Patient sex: F
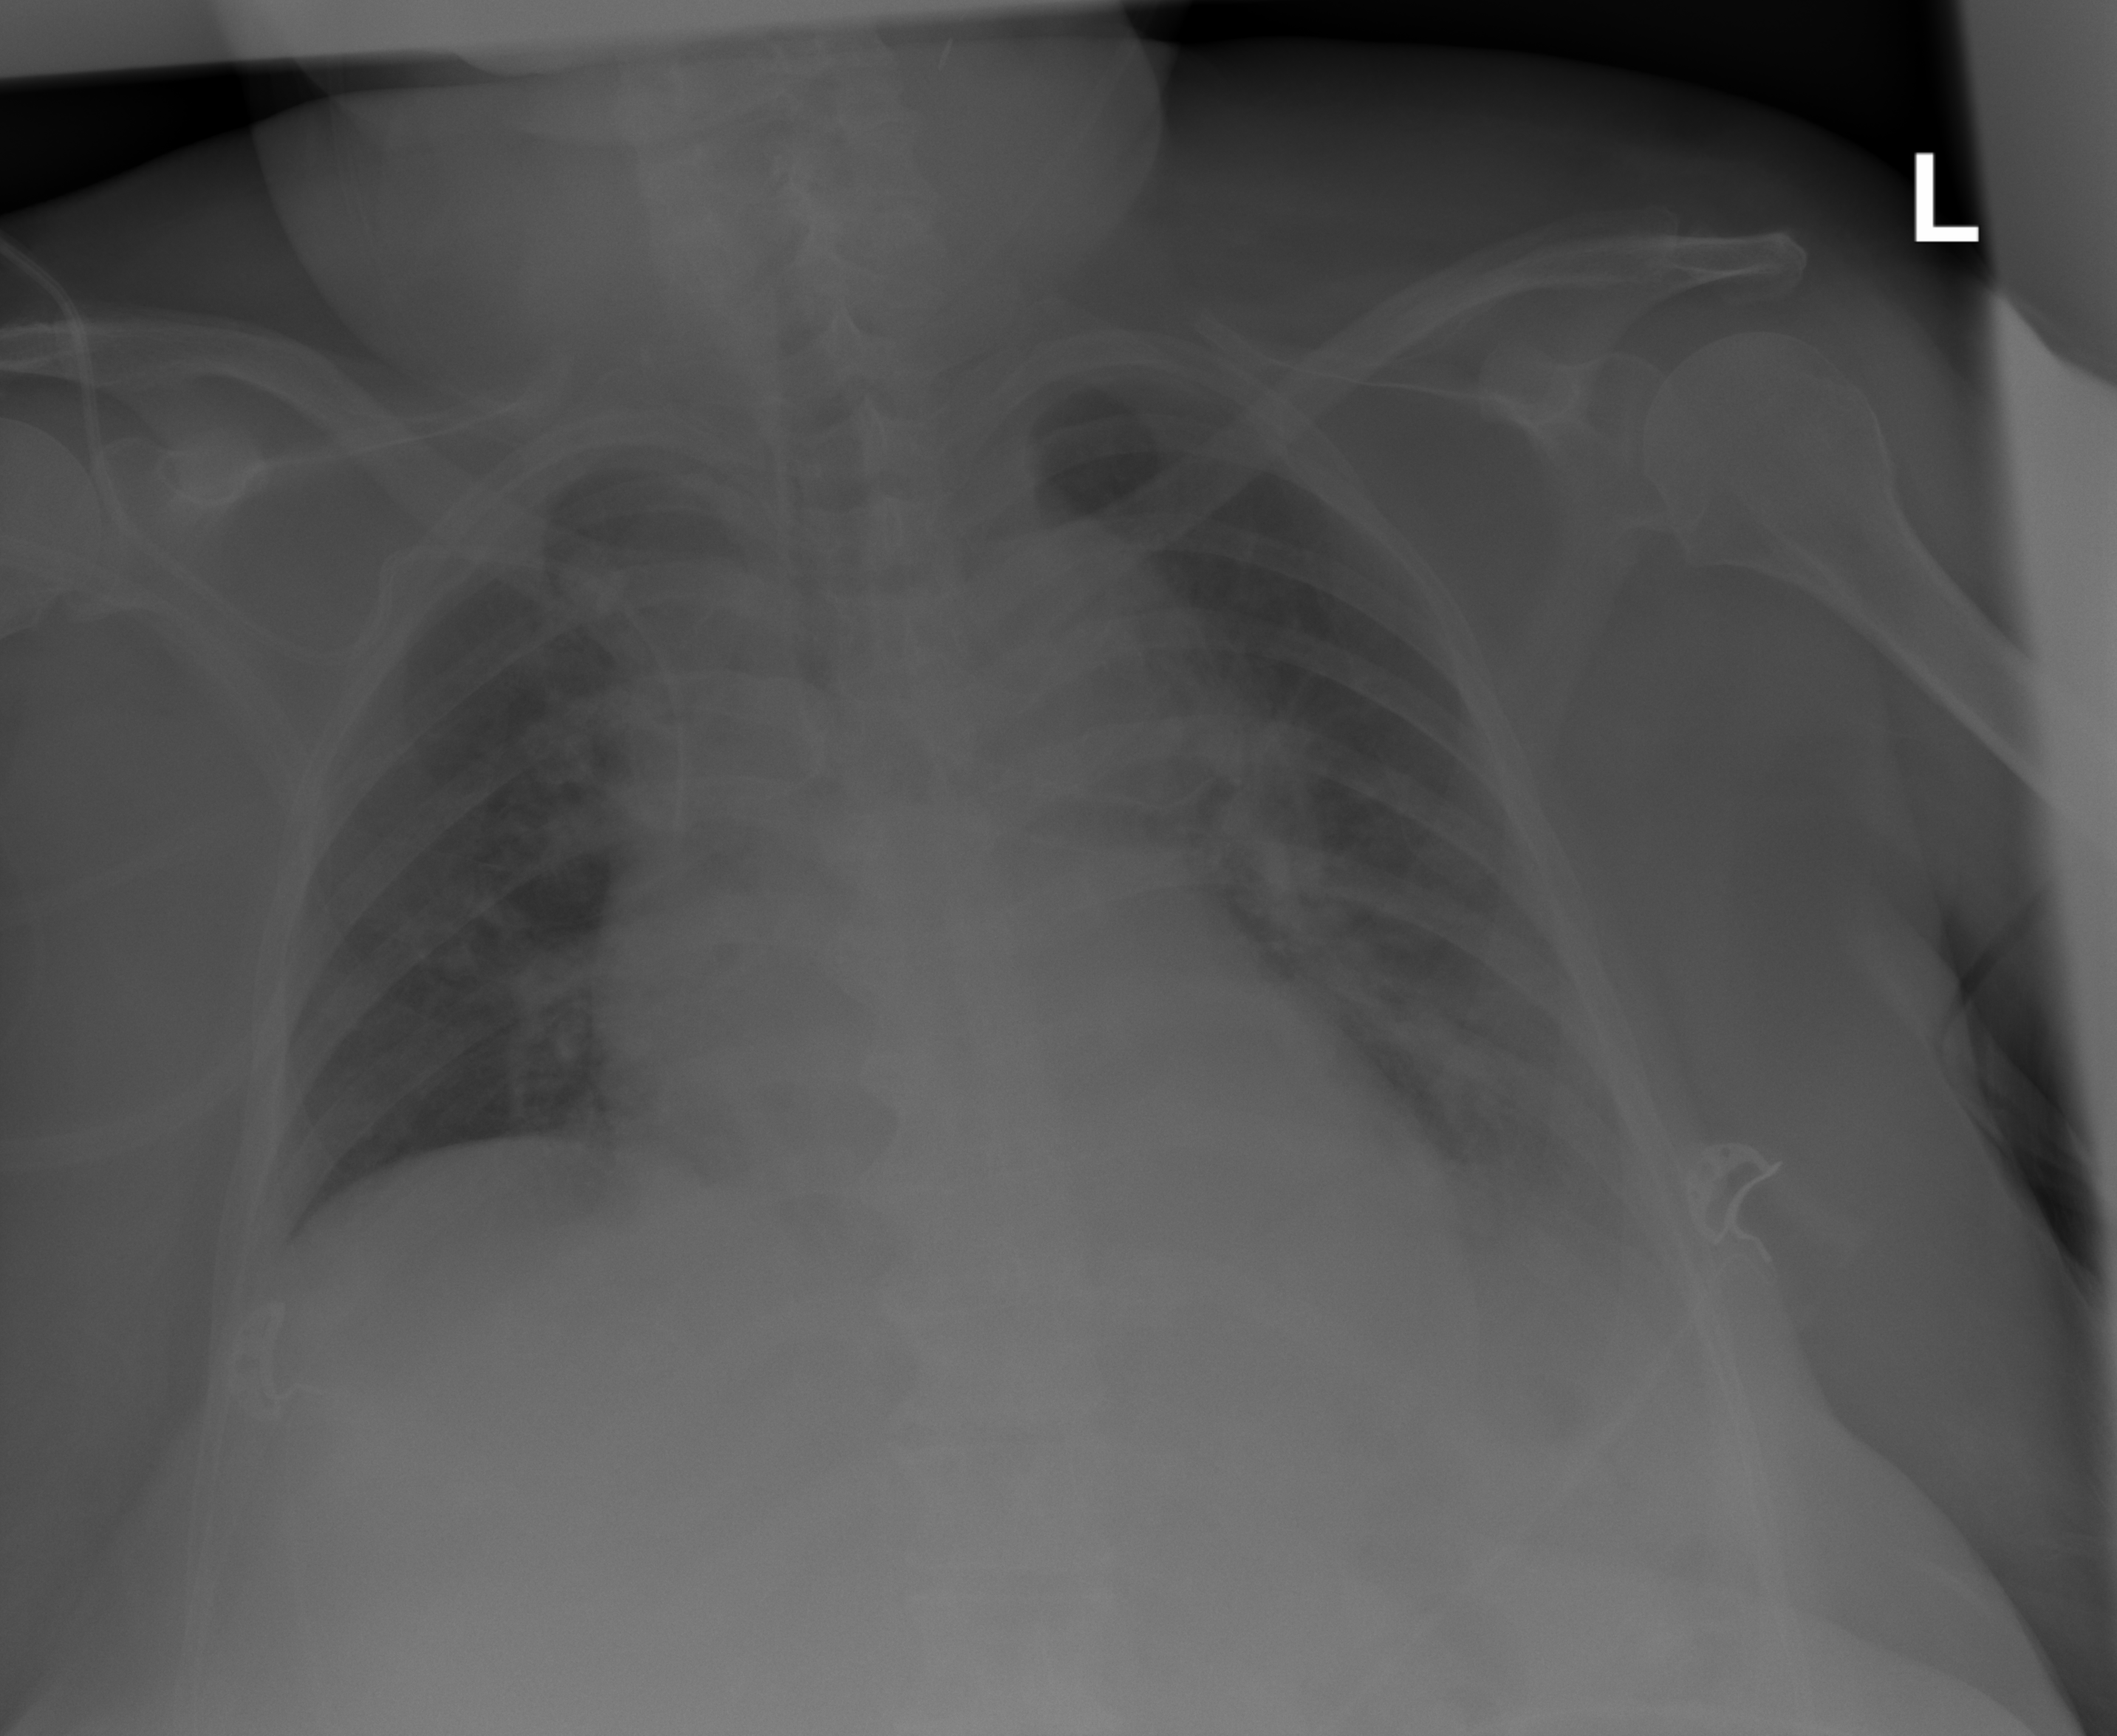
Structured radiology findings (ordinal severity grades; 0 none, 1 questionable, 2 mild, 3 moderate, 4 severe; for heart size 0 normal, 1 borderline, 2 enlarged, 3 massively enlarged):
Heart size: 0
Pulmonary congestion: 0
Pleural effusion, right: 0
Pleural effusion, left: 1
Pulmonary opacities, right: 0
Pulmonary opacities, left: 1
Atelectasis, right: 0
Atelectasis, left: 2